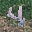
Label: 4